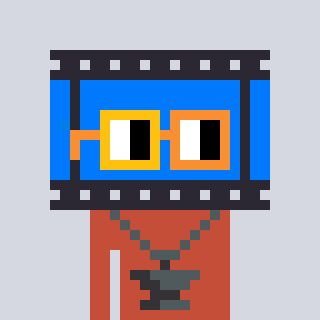
a pixel art character with square yellow and orange glasses, a film strip-shaped head and a rust-colored body on a cool background